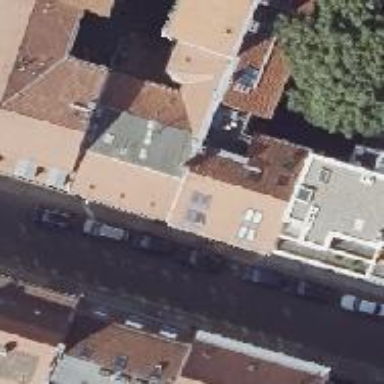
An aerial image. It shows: Residential building with gambrel roof.